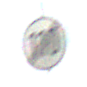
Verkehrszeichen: EndeGeschwindigkeit110
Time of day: SunriseSunset
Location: Outdoor (Nature)
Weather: PartlyCloudy
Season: NotSpecified
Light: Natural